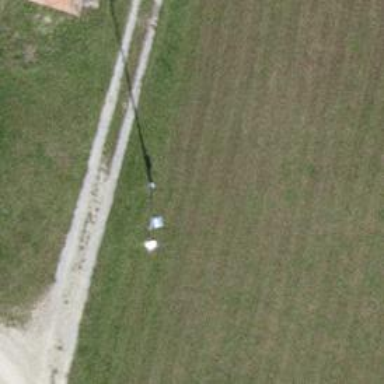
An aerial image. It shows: Mast structure.